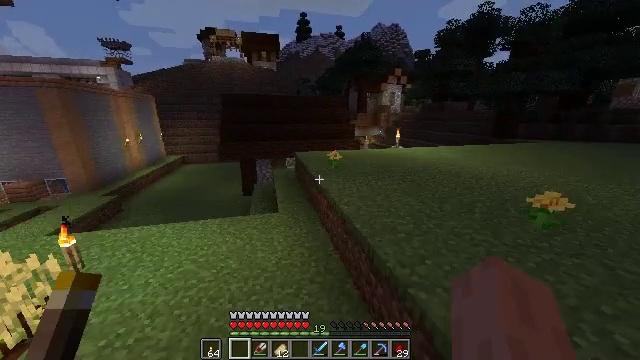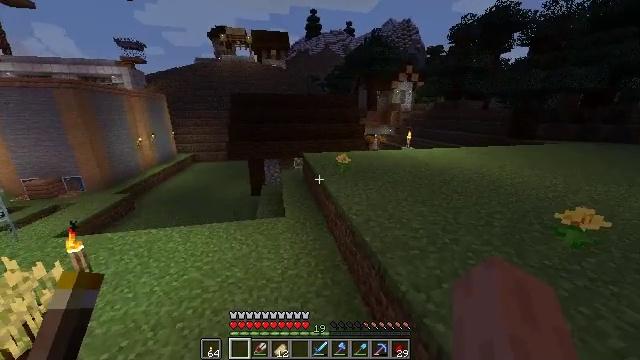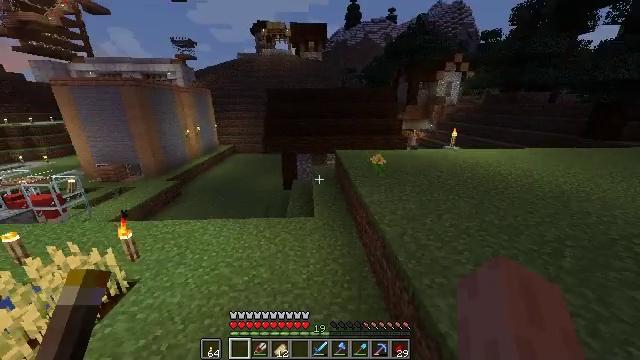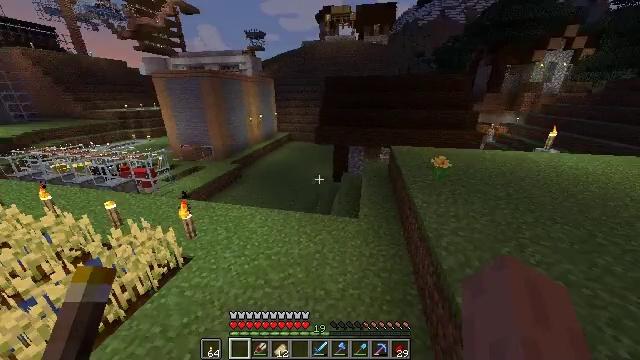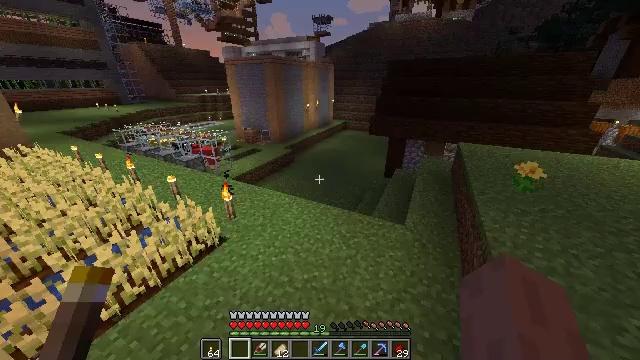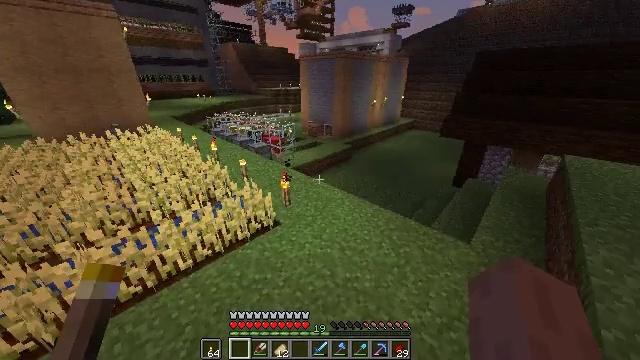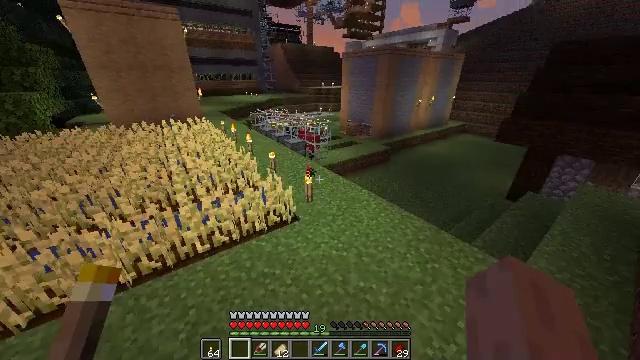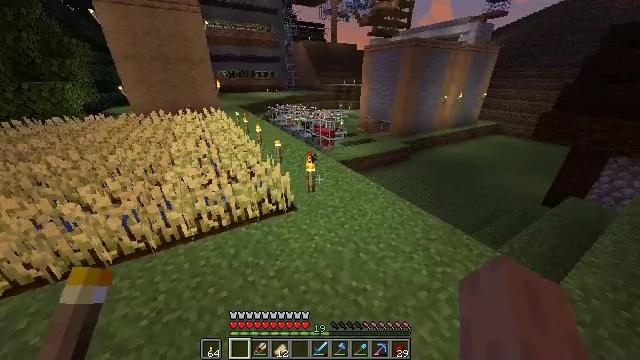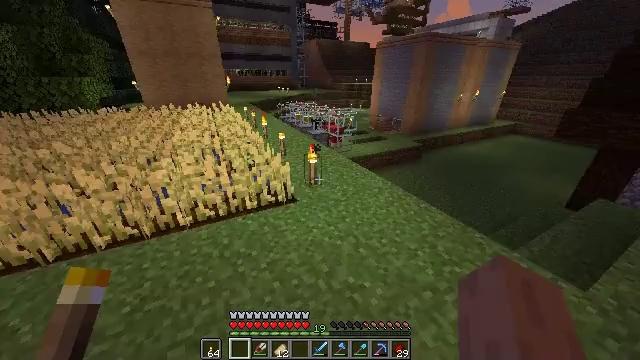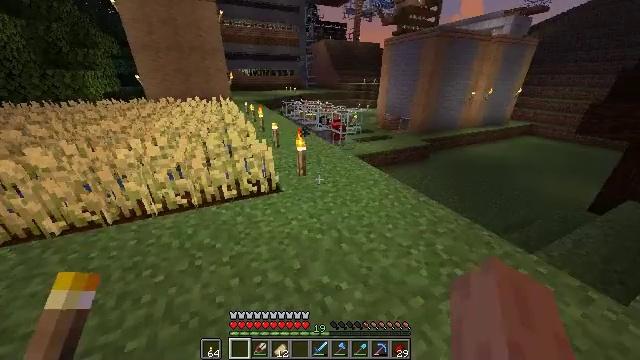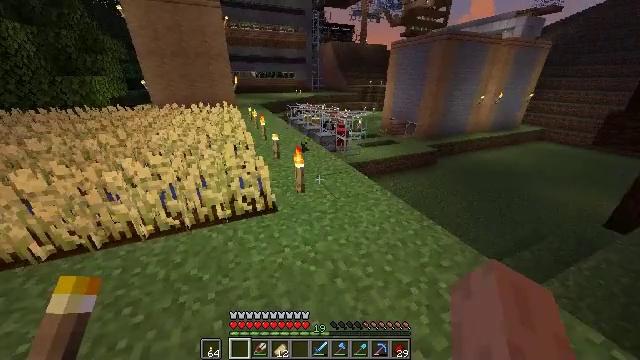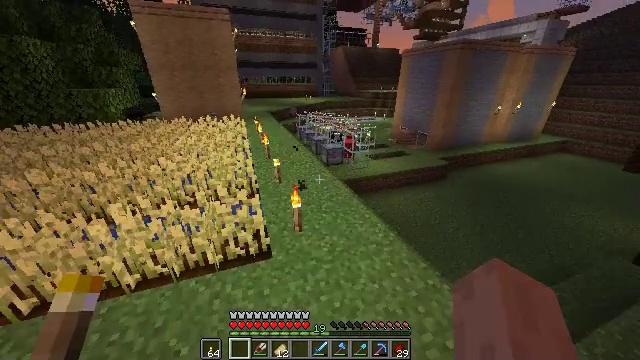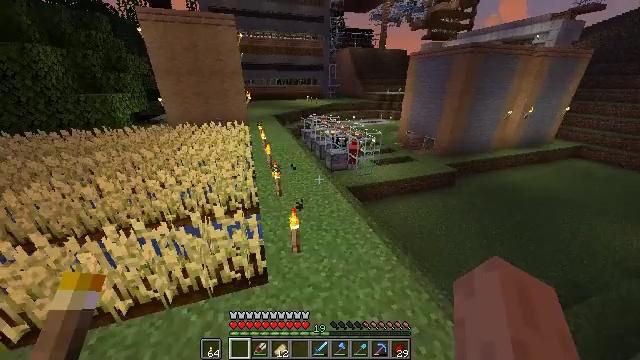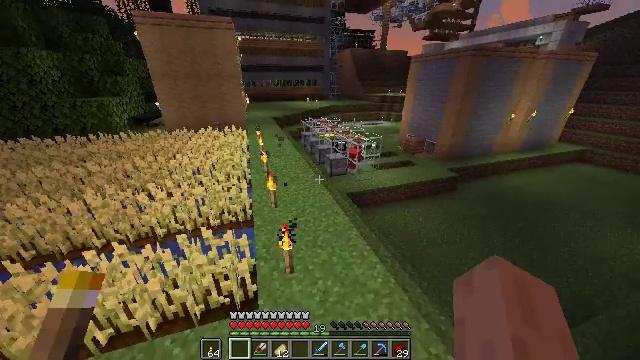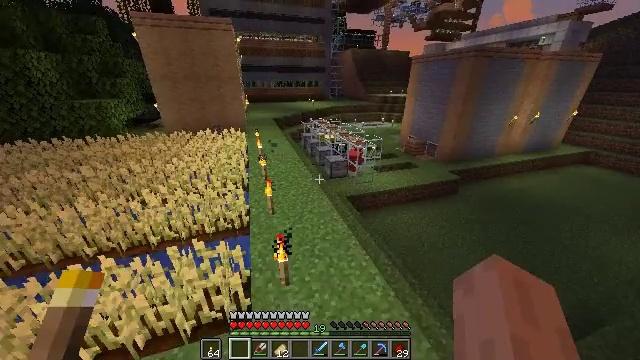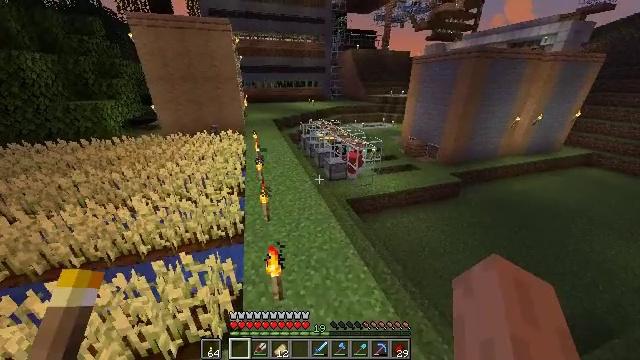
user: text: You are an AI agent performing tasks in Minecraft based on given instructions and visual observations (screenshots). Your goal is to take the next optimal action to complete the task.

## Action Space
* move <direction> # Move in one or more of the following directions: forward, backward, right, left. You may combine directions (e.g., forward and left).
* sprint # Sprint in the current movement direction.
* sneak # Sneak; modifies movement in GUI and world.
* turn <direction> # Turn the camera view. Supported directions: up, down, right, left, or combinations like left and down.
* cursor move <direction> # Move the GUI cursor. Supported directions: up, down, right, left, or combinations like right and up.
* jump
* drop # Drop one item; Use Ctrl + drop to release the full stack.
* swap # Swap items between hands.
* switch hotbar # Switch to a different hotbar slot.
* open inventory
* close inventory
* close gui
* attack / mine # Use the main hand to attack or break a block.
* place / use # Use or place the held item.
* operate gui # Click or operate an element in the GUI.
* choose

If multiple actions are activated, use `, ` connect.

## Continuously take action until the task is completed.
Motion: motion action
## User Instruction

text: Turn sand into glass in the furnace.
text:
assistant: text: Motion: move forward, turn left, jump
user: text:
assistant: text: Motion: move forward, turn left and down, jump
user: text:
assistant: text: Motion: move forward, turn left and down, jump
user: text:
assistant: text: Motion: move forward, turn left and down, jump
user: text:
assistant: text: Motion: move forward, turn left and down, jump
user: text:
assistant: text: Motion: move forward, turn left, jump
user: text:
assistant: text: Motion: move forward, sprint, turn left, jump
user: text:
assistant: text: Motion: move forward, sprint, turn left, jump
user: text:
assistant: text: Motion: move forward, sprint, turn left, jump
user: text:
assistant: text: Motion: move forward, sprint, turn left, jump
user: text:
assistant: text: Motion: move forward, turn left, jump
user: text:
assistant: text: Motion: move forward, turn left, jump
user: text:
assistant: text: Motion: move forward, jump
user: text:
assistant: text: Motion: move forward, jump
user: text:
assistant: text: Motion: move forward, jump
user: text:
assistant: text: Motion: move forward, jump
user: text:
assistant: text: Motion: move forward, turn left, jump
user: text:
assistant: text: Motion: move forward, turn left, jump
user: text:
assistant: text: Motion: move forward, turn left, jump
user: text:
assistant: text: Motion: move forward, sprint, turn left, jump
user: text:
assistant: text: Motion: move forward, sprint, turn left, jump
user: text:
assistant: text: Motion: move forward, sprint, turn left, jump
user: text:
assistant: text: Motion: move forward, sprint, jump
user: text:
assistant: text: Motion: move forward, jump
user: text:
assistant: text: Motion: move forward, jump
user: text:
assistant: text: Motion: move forward, jump
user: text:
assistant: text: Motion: move forward, jump
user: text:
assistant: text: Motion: move forward, jump
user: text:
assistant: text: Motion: move forward, jump
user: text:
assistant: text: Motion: move forward, sprint, jump